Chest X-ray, PA view. Patient: 50 years old, sex M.
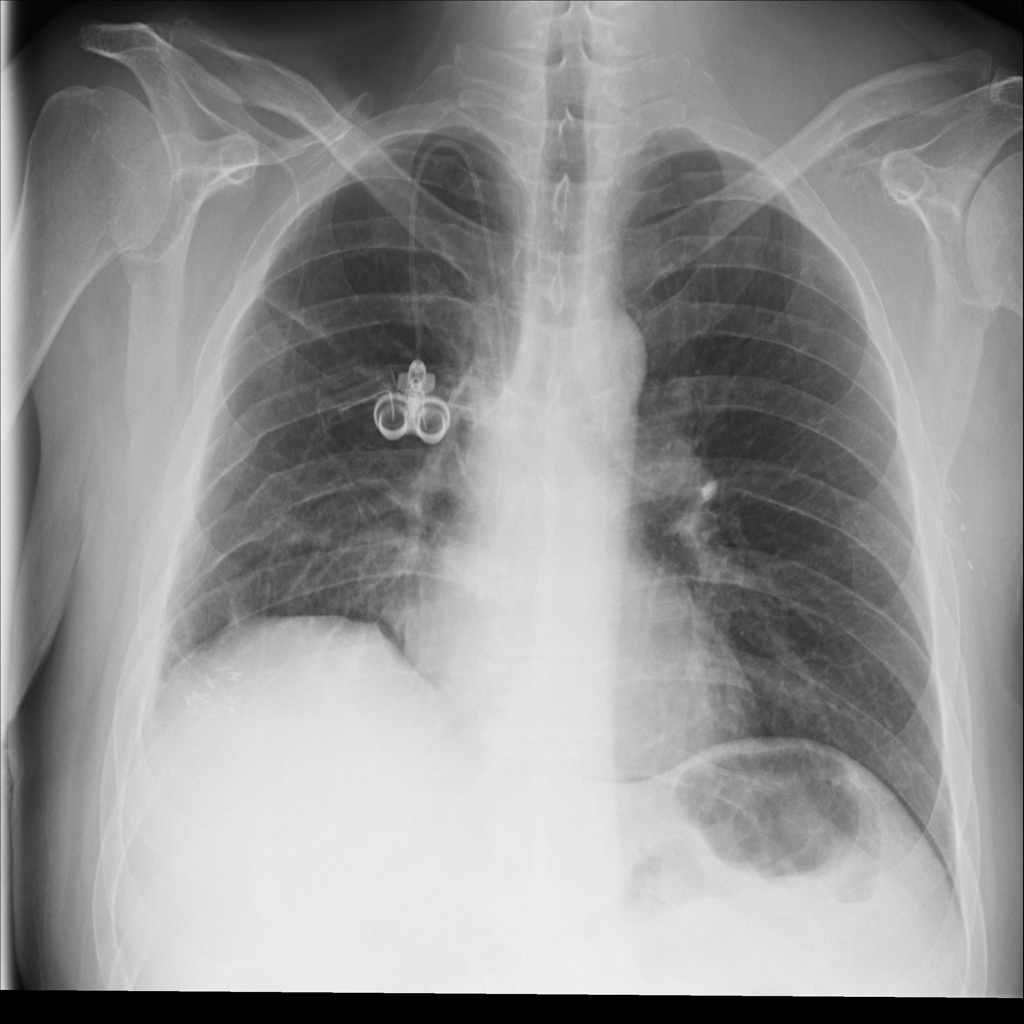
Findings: Atelectasis